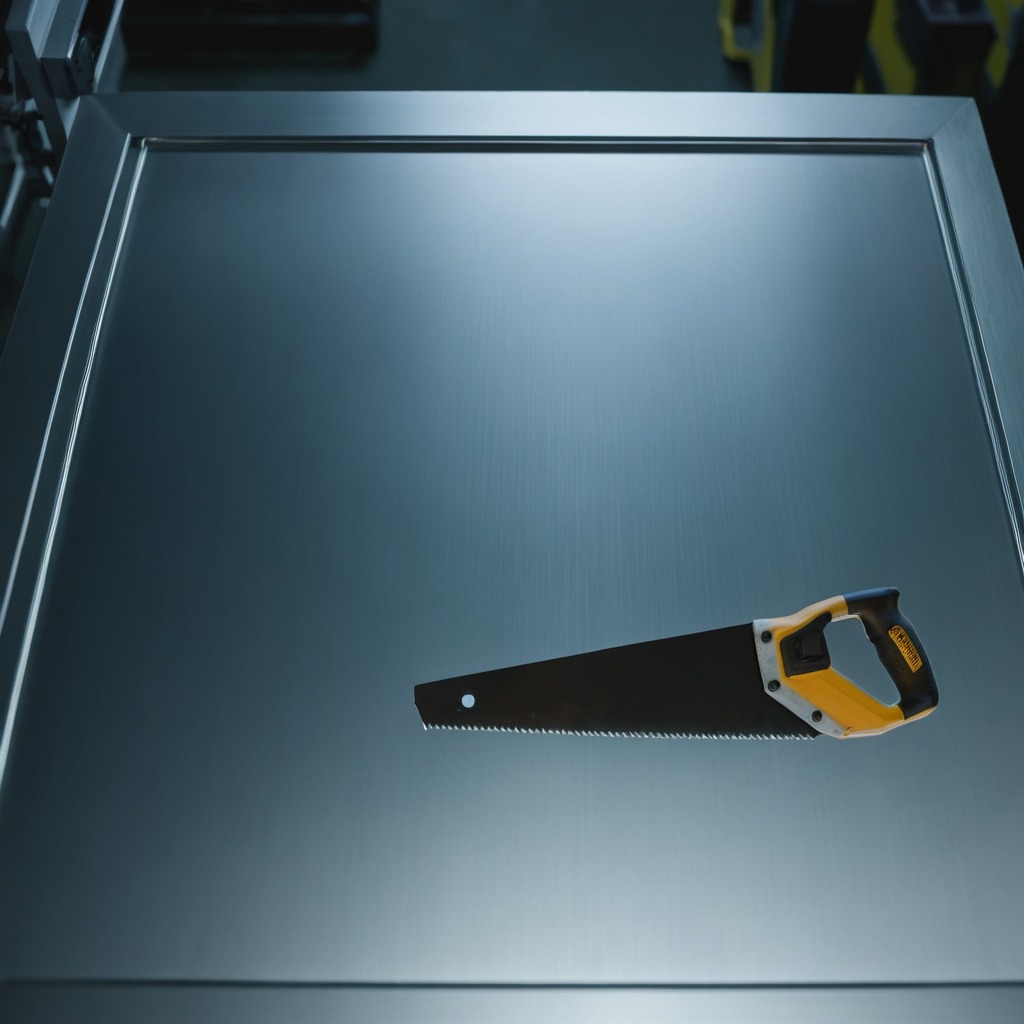
A metal saw is lying on a metal table in a machine shop under fluorescent lights.